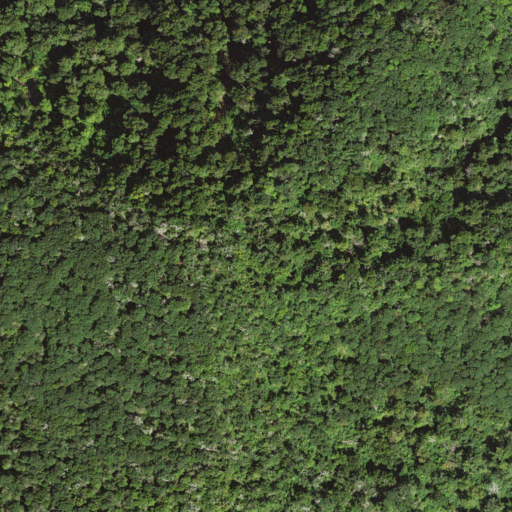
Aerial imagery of mountain in North Carolina named Signal Bald containing mixed forest, deciduous forest, and evergreen forest